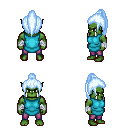
a pixel art fantasy rpg character, male body template, orc, green skin, teal tunic, magenta pants, white cyan long topknot hairstyle, white cloth bandages, four views (front, back, left, right), 2x2 character sprite sheet, small pixel art, hard edges, no anti-aliasing